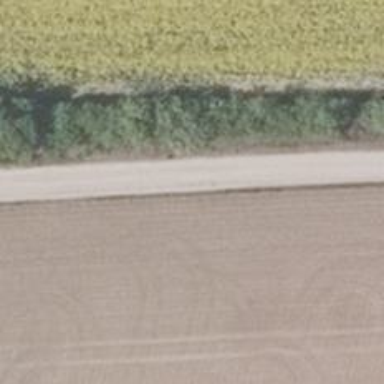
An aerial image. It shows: Gravel track with grade2 quality.